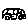
Label: car